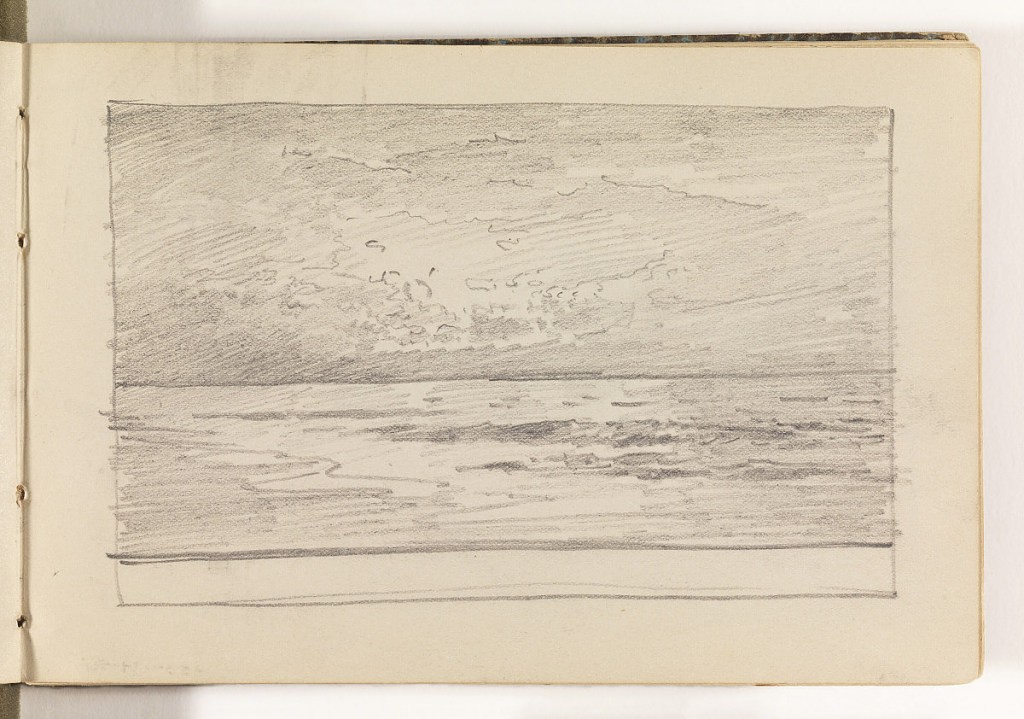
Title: Study of Calm Ocean with Dramatic Light
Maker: William Trost Richards, American, 1833–1905
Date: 1870–85
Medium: Graphite on cream wove paper, bound
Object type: Sketchbook folio
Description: View of calm ocean. Dramatic light breaking through the clouds in the sky at center.